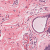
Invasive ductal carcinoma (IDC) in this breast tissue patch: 0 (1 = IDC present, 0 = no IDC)